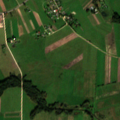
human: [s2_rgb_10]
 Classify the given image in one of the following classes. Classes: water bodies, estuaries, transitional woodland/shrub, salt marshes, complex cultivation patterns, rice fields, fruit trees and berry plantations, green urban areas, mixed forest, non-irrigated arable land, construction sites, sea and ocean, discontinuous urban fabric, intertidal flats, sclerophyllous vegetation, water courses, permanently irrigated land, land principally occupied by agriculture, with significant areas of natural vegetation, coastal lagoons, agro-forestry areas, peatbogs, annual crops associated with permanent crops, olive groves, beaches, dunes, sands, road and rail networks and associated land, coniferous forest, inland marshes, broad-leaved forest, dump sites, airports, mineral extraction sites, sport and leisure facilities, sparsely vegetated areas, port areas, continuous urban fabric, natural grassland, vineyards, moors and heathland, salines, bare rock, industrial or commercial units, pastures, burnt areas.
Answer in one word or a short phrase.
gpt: industrial or commercial units, non-irrigated arable land, complex cultivation patterns, broad-leaved forest